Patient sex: M
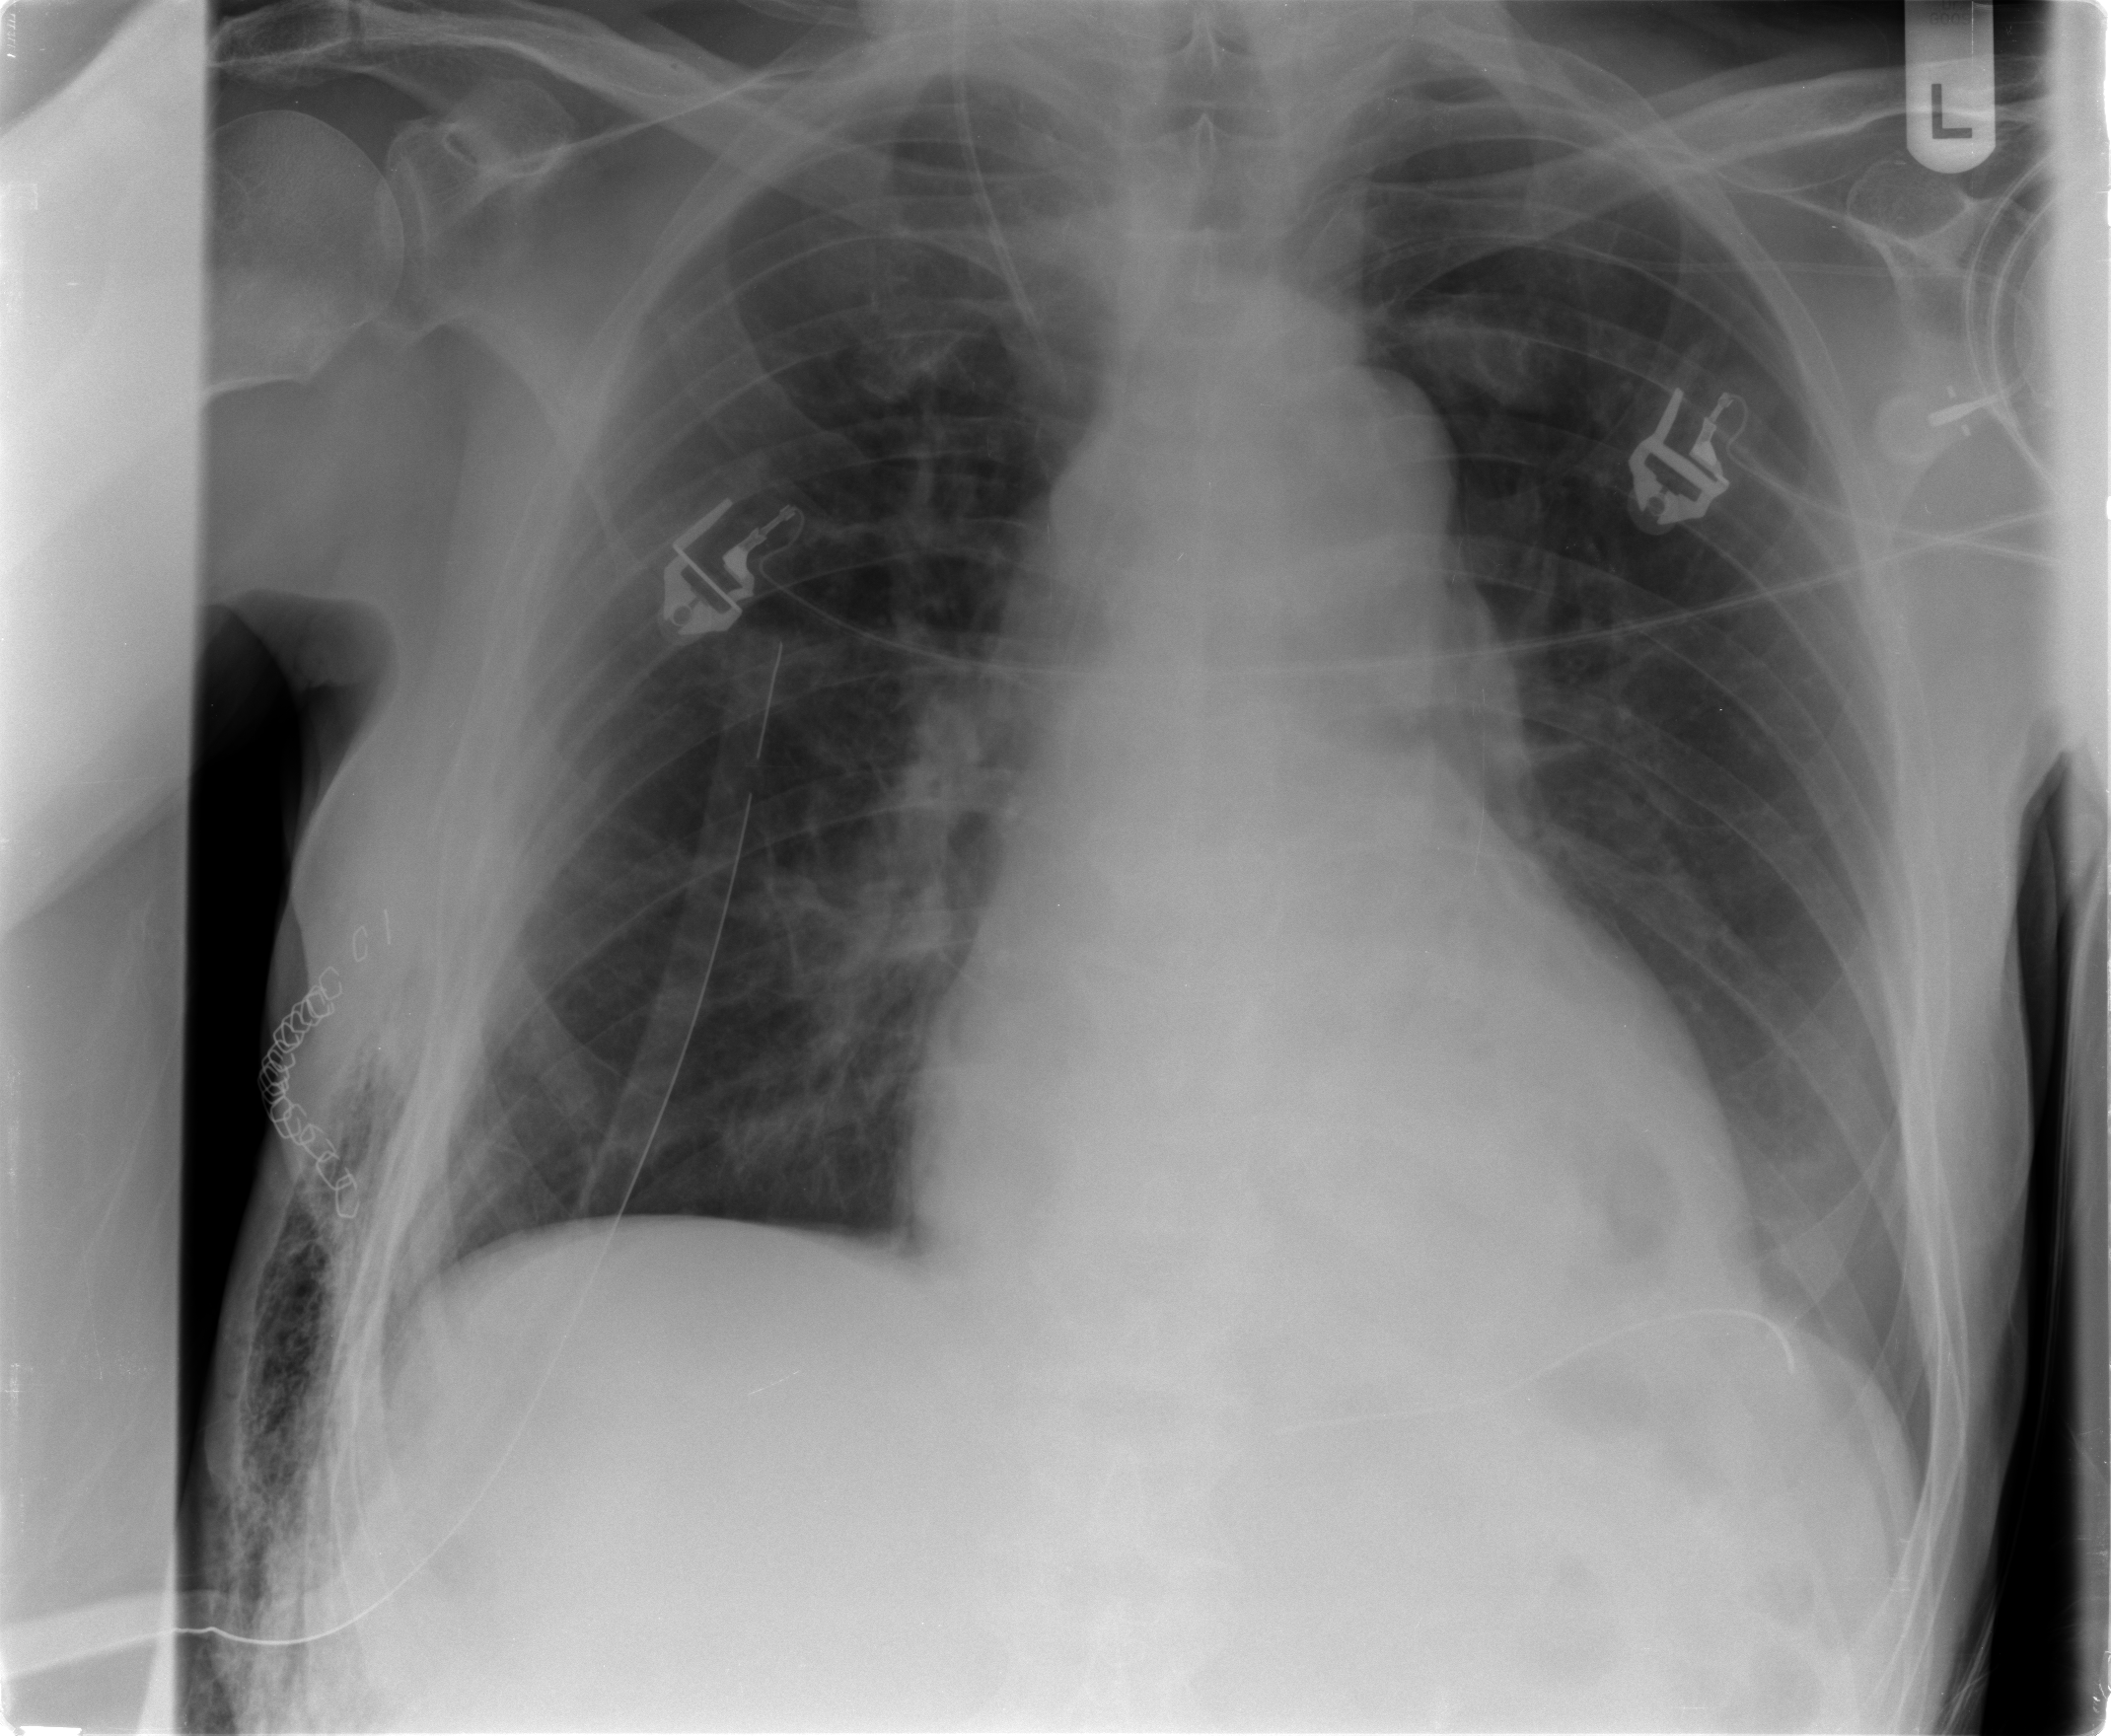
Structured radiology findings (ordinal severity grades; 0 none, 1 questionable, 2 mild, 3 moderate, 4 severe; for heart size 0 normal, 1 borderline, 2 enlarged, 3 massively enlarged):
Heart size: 0
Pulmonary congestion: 0
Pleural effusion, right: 0
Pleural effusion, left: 2
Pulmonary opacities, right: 2
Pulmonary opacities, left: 0
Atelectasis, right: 0
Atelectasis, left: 2